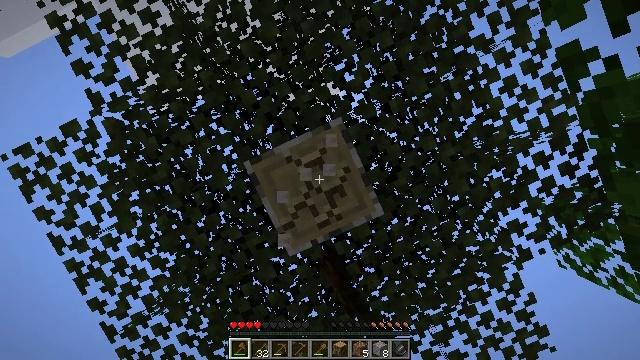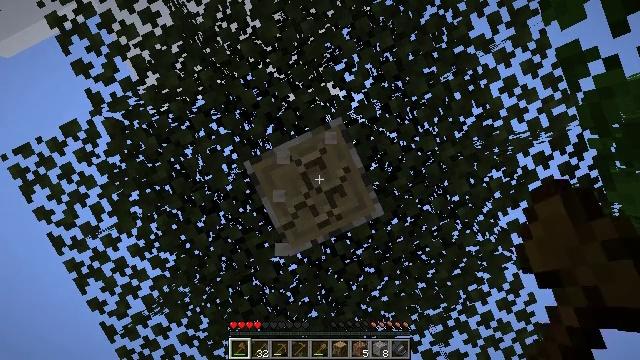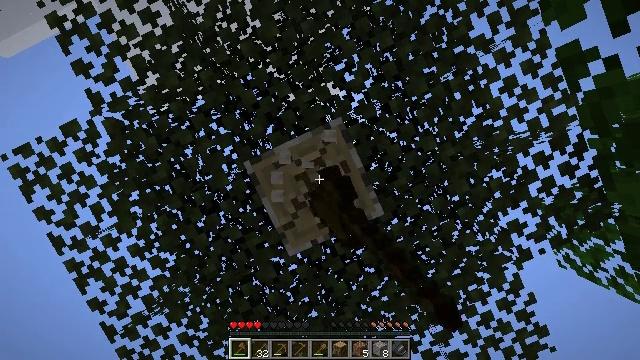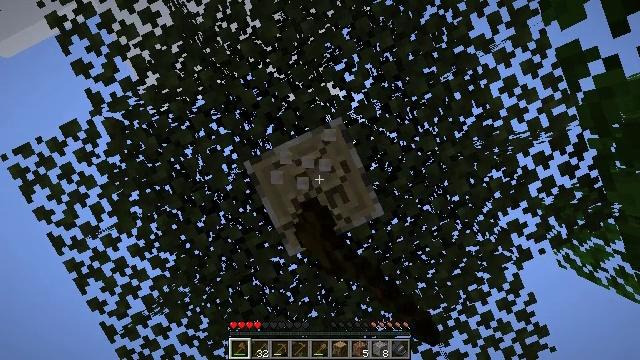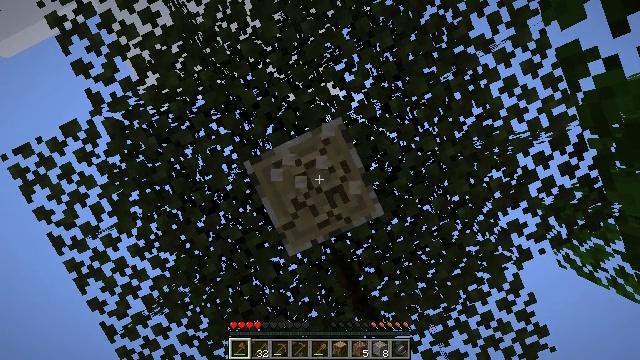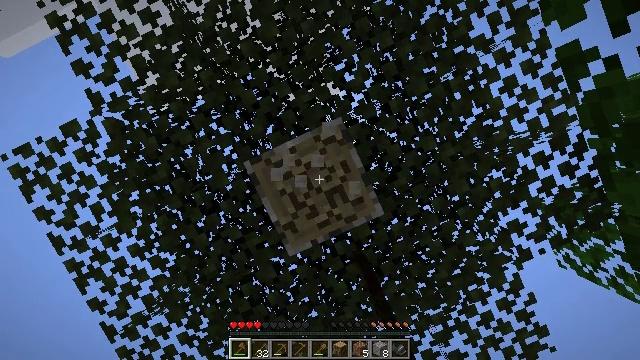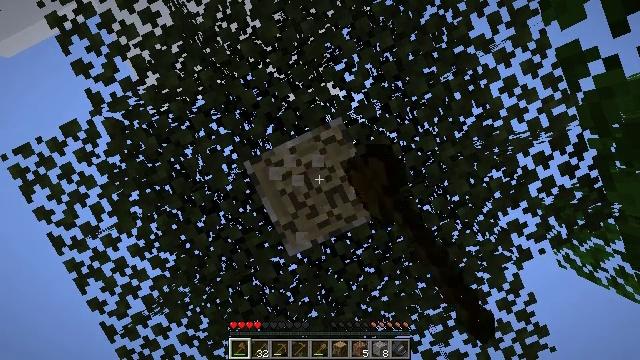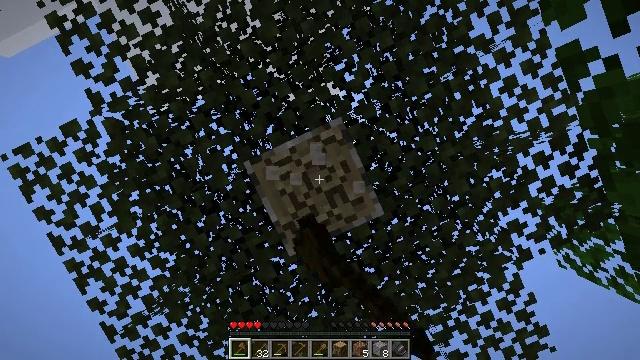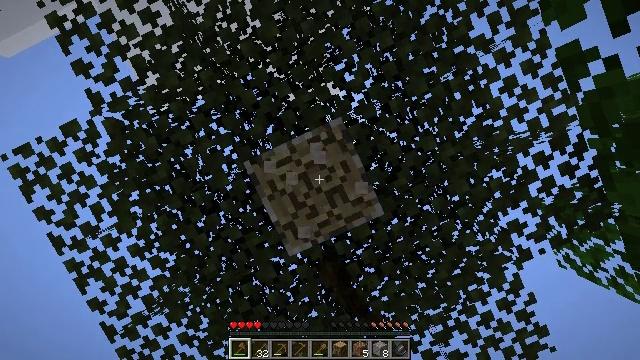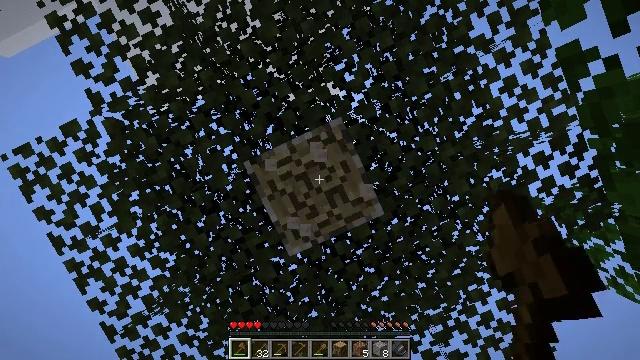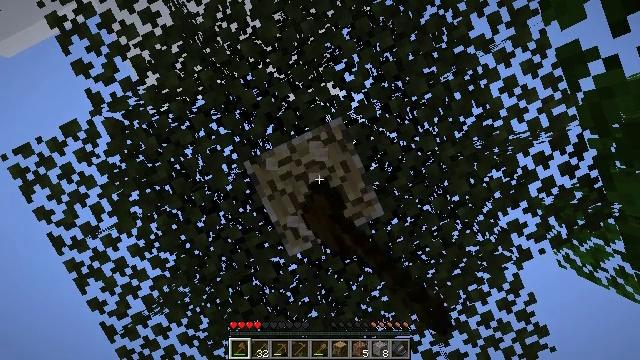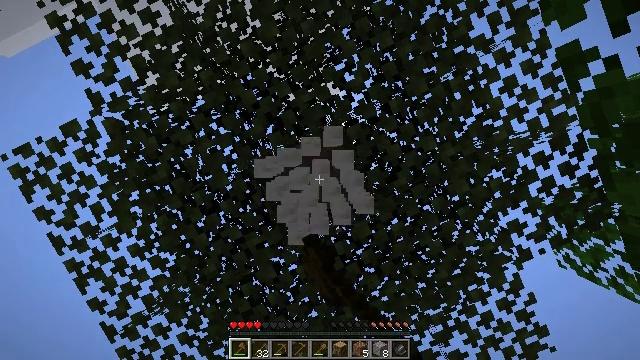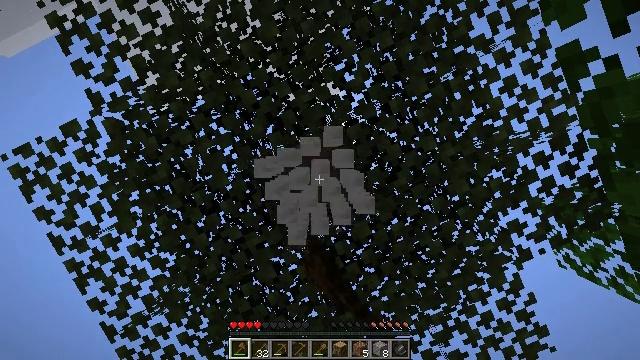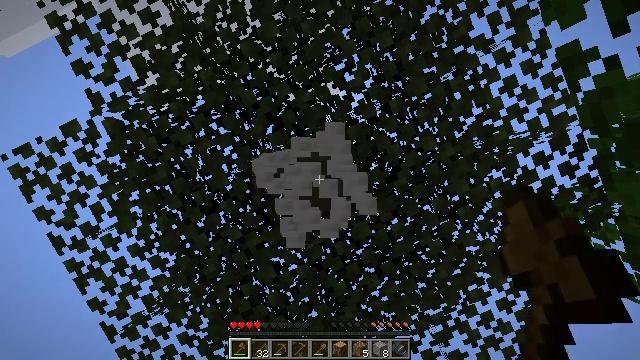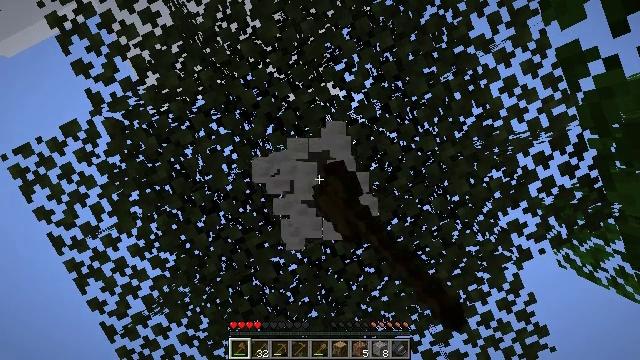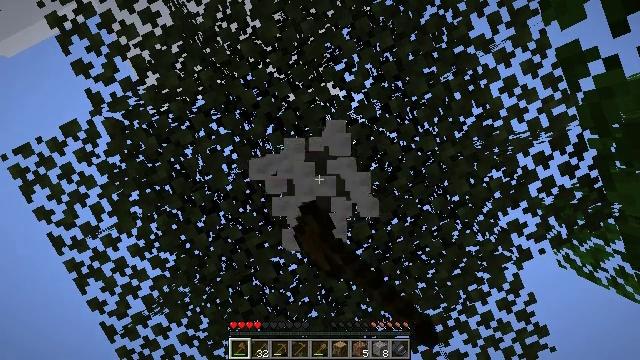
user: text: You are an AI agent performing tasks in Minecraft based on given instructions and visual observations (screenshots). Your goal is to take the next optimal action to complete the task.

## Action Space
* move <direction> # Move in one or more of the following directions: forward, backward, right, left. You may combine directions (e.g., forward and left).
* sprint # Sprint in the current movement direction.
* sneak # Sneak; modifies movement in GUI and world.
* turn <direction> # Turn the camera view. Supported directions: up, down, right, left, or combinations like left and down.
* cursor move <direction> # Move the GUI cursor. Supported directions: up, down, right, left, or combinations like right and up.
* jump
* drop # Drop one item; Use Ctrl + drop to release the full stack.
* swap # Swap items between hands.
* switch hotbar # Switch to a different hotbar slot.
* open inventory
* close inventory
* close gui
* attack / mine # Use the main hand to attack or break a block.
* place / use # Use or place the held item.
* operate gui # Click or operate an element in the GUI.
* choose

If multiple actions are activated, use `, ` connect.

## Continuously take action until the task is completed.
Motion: motion action
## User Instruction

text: Chop down the birch log.
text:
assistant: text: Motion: attack / mine
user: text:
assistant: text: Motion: attack / mine
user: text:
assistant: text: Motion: attack / mine
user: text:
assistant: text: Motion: attack / mine
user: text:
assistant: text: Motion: attack / mine
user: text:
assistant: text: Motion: attack / mine
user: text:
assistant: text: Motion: attack / mine
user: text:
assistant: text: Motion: attack / mine
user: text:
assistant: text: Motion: attack / mine
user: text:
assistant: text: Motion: attack / mine
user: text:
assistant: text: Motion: attack / mine
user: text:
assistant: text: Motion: attack / mine
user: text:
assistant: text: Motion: attack / mine
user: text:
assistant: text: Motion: attack / mine
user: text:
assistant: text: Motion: attack / mine
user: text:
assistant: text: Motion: attack / mine